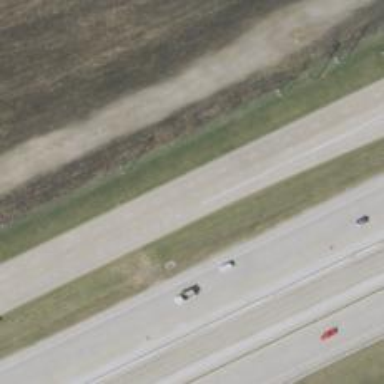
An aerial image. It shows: Secondary road with frontage road.